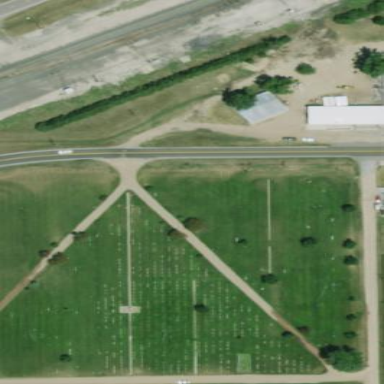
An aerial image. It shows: Cemetery.